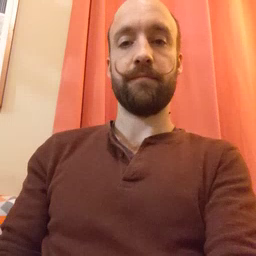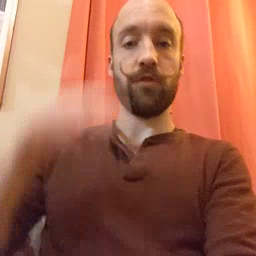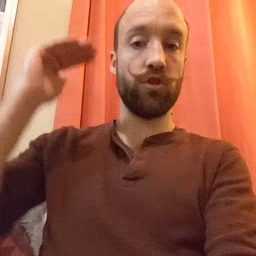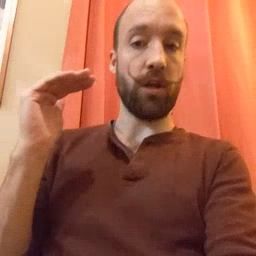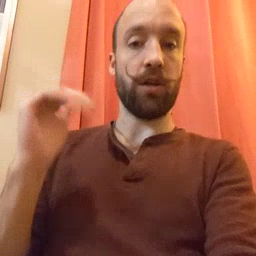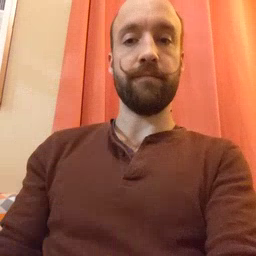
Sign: child